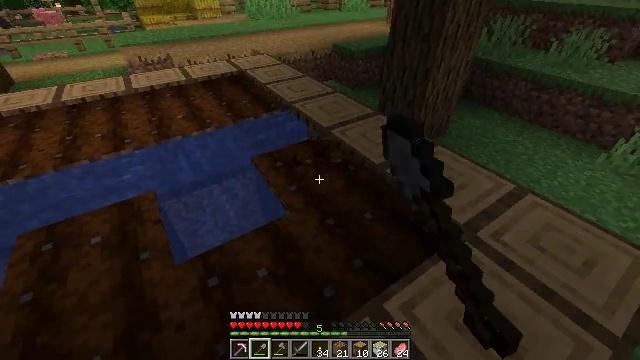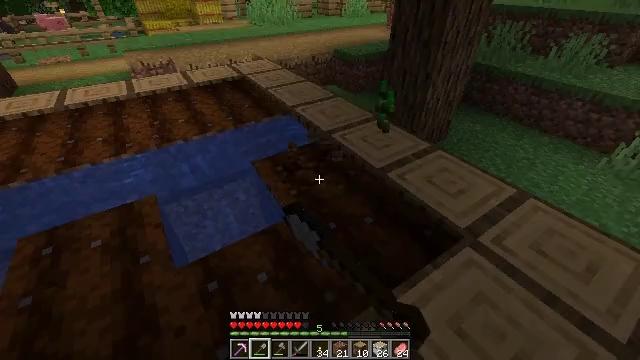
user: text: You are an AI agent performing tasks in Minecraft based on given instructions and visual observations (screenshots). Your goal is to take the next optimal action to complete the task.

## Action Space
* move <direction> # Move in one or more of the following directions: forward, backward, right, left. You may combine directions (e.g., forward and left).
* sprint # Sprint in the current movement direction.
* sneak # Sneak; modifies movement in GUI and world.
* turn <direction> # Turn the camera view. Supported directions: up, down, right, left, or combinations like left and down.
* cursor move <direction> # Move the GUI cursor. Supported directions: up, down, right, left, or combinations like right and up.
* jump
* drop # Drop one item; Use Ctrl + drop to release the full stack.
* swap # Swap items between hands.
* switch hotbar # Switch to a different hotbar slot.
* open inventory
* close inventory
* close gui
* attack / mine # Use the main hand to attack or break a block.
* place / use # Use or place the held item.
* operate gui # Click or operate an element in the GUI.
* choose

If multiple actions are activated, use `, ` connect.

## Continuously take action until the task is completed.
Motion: motion action
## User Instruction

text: Break the mature wheat plants.
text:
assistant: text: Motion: attack / mine
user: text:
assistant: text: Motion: attack / mine